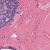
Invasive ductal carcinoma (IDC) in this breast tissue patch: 0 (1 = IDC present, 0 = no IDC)